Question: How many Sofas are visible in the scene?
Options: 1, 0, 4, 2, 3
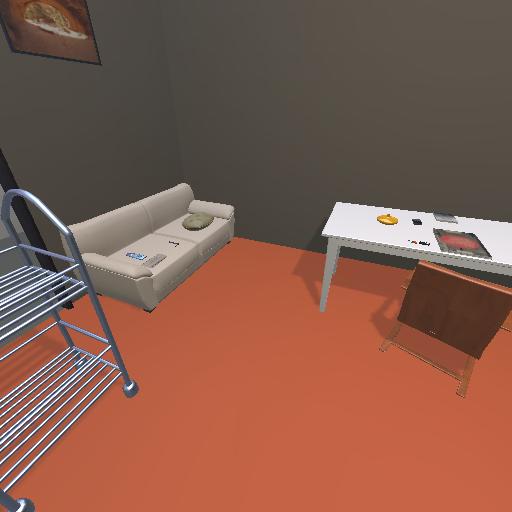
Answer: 1